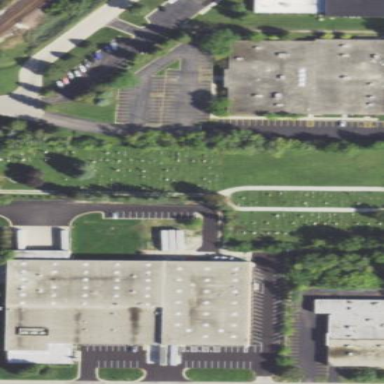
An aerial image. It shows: Fence surrounding cemetery.